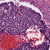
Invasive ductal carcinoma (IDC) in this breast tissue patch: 1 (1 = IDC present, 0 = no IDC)